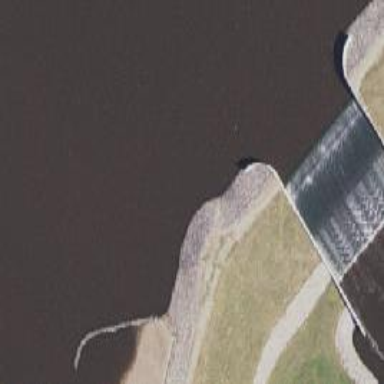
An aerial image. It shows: Dam along waterway.